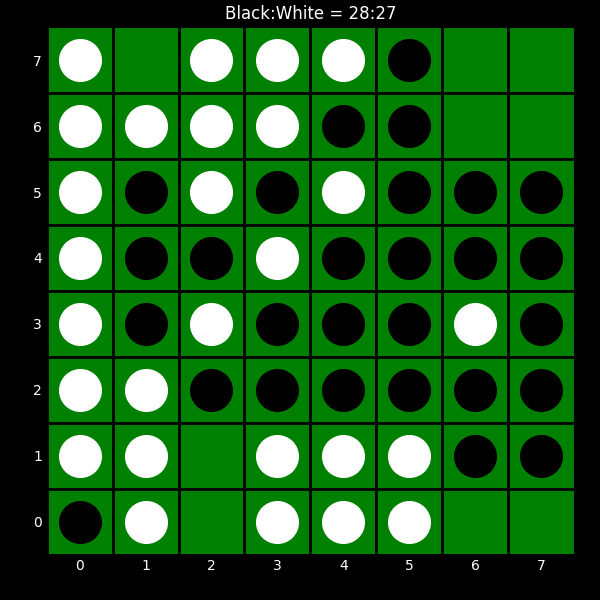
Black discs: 28
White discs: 27